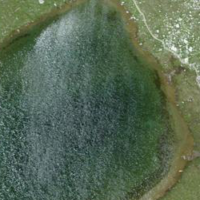
EUNIS habitat code: 31
Species observed at this site:
Sempervivum montanum